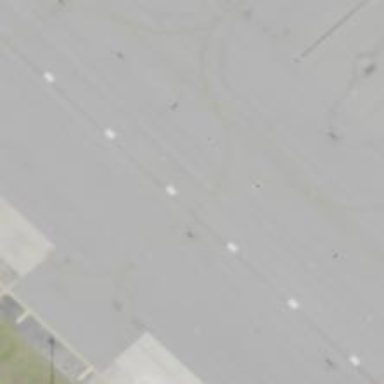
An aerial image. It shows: View of taxiway at the airport.